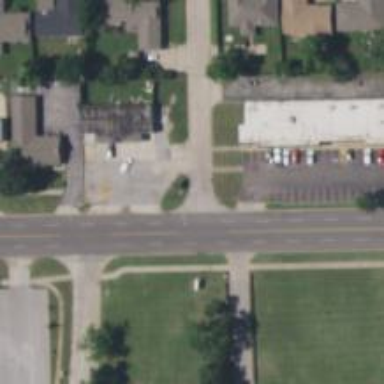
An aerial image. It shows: Secondary road with sidewalk on the left.